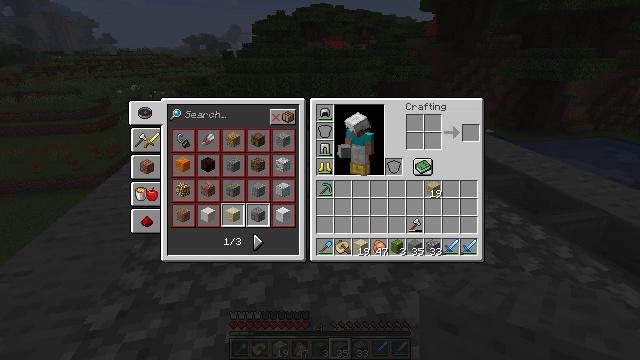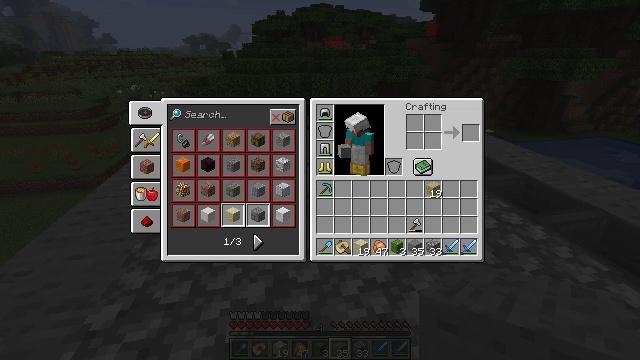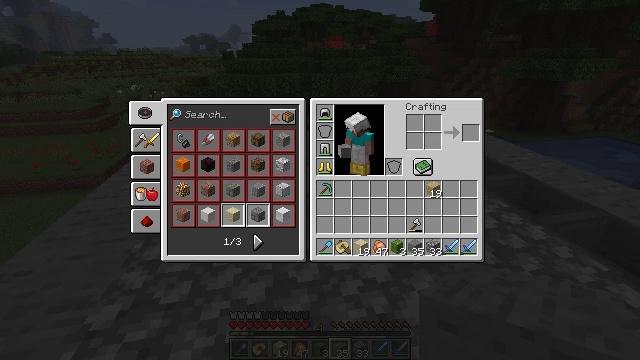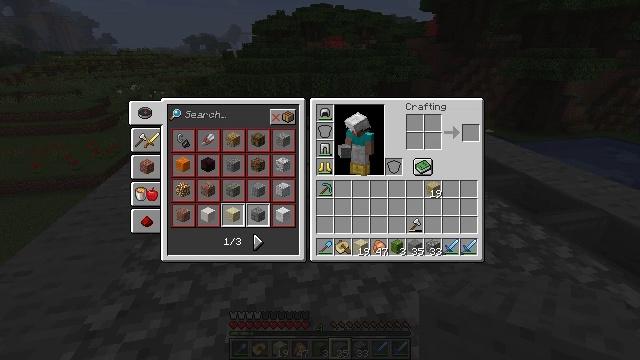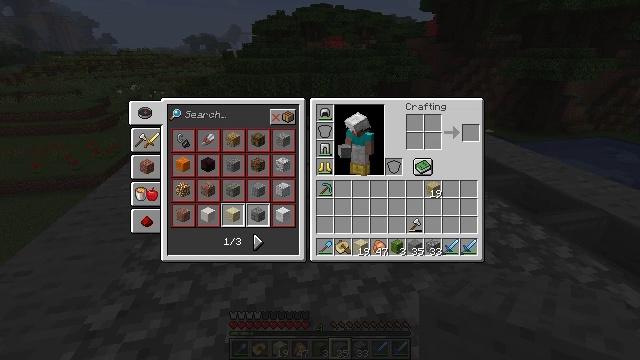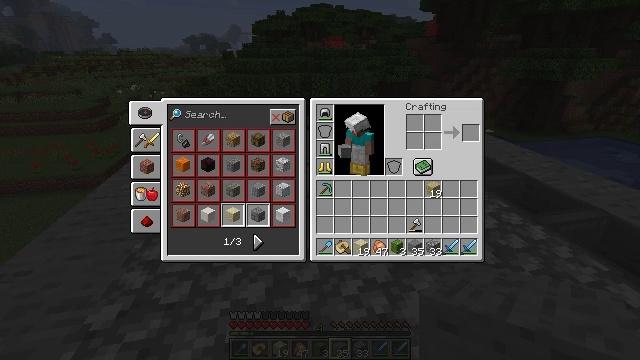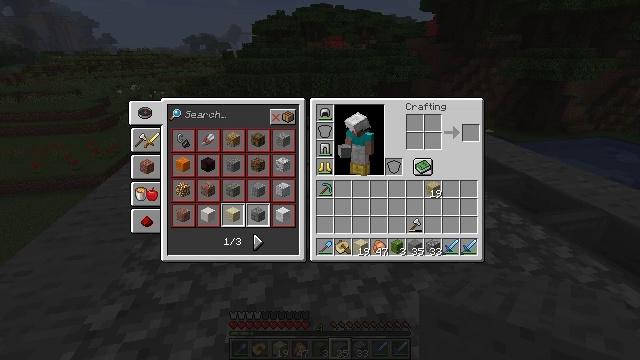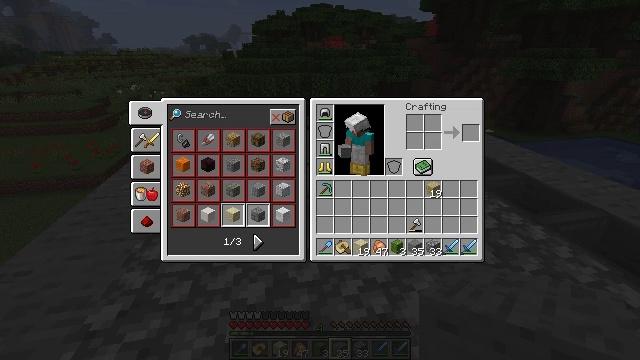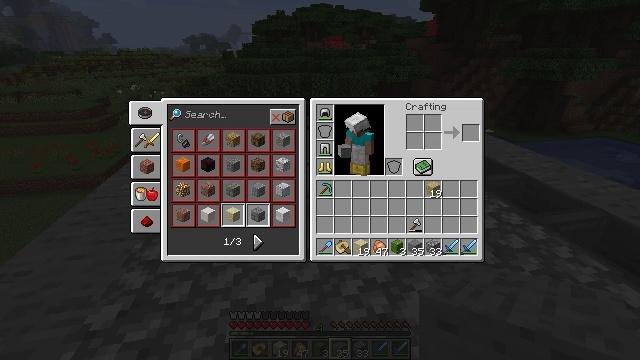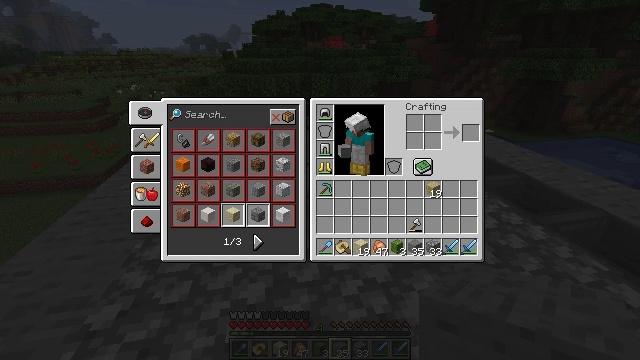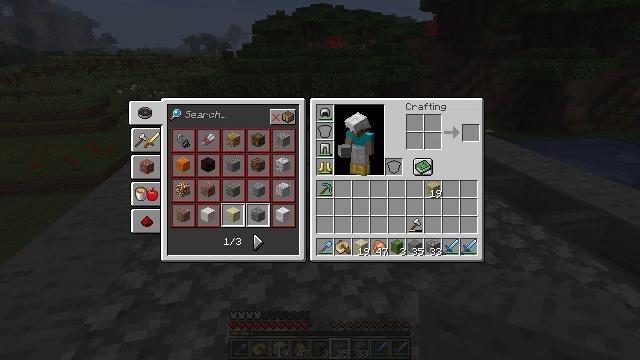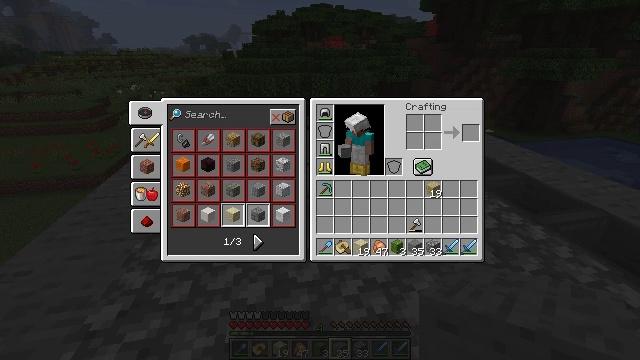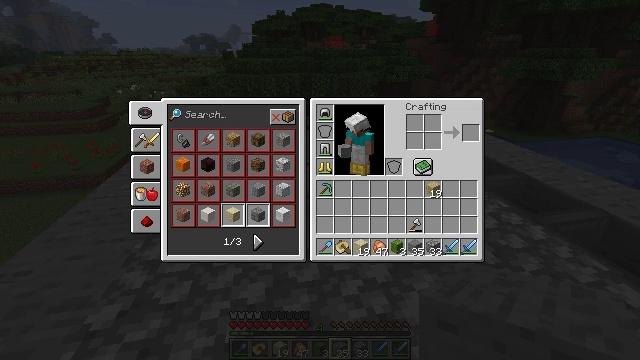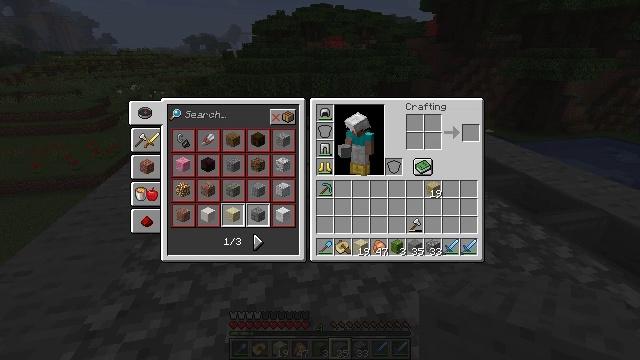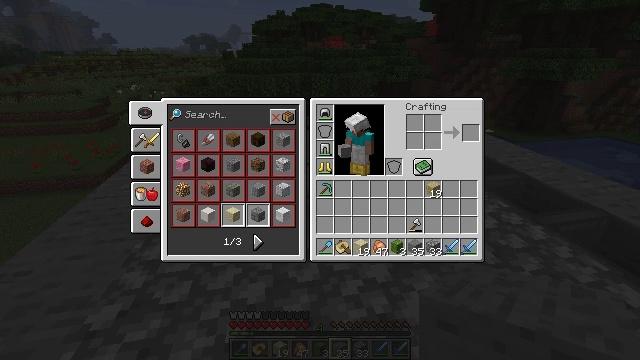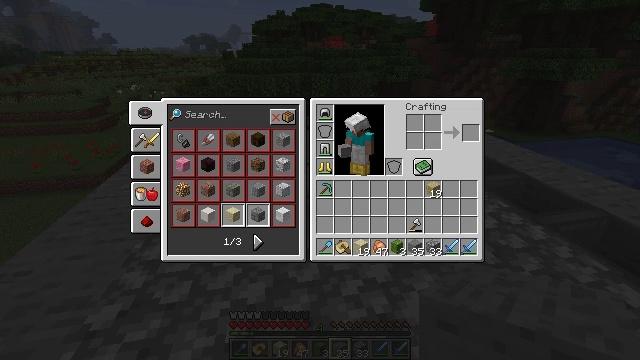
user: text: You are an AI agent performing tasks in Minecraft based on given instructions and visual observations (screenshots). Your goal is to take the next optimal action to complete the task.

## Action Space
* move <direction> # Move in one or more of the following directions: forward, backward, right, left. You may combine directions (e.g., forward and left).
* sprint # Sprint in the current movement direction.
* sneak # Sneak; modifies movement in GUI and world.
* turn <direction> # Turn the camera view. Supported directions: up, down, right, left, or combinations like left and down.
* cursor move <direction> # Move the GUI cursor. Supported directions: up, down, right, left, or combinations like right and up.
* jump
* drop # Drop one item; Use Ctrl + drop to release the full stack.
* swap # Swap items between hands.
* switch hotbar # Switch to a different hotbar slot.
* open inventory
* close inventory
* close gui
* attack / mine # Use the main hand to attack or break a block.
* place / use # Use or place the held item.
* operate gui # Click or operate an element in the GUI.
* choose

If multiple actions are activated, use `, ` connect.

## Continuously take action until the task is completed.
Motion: motion action
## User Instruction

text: Harvest sweet berries by mining the bush.
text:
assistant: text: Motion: no_op
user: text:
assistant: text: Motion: no_op
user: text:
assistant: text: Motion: no_op
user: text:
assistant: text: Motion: no_op
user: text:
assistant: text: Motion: no_op
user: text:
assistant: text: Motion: no_op
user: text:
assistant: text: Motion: no_op
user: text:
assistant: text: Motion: no_op
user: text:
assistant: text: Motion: no_op
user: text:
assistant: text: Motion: no_op
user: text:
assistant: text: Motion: no_op
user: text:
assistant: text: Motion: no_op
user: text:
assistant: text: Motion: no_op
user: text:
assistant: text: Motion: no_op
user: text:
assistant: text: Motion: no_op
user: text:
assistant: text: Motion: no_op
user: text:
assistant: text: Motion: no_op
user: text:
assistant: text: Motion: no_op
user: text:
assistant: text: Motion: no_op
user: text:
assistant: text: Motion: no_op
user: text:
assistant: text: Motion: no_op
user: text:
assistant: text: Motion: no_op
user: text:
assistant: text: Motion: no_op
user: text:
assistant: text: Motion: no_op
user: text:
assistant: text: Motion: no_op
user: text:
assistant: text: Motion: no_op
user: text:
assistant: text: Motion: no_op
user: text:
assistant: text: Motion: no_op
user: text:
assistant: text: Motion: no_op
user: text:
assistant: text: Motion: no_op